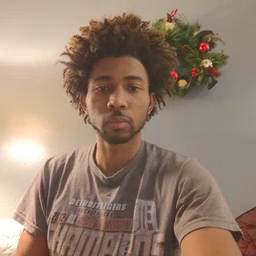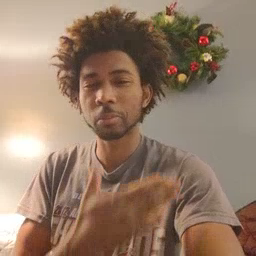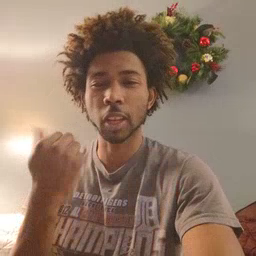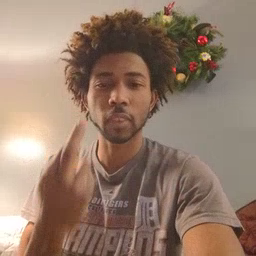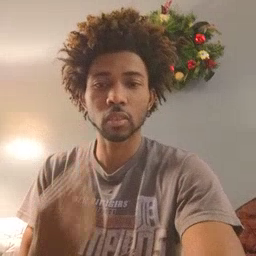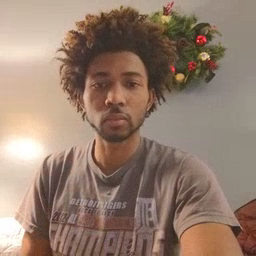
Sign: beside